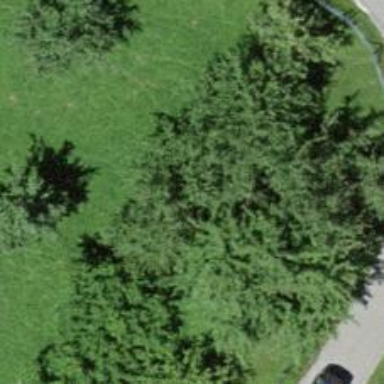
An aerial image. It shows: Broadleaved tree with lush leaves.